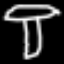
Label: mushroom